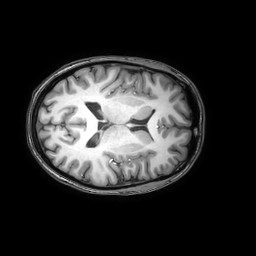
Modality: T1w
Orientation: axial
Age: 28
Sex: female
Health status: healthy
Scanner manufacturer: philips
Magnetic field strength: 3 T
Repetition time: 0.0079 s
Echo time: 0.0035 s